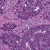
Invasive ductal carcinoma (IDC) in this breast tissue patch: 1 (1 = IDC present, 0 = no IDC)